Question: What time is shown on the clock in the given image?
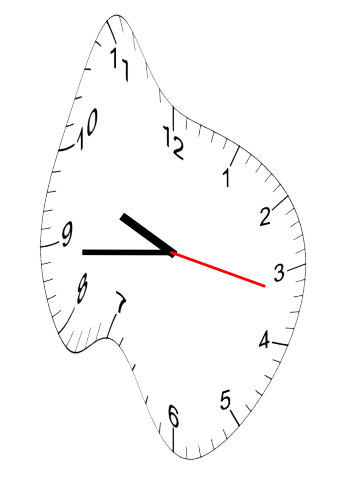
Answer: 09:44:17